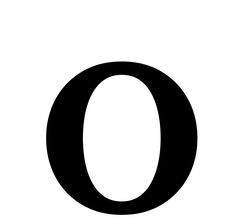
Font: LibreCaslonText_Medium